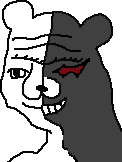
Label: 5_Boomer